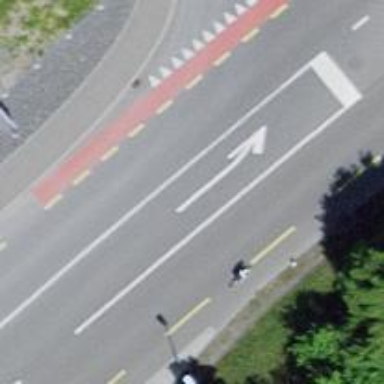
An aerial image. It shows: Secondary road with dedicated lane for cyclists.